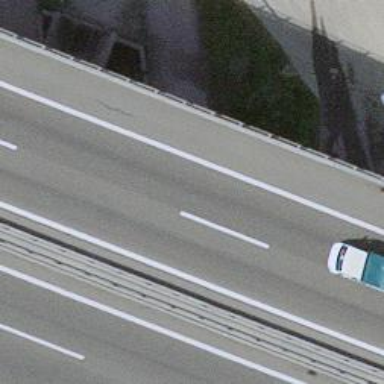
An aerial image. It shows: Motorway bridge with asphalt surface.